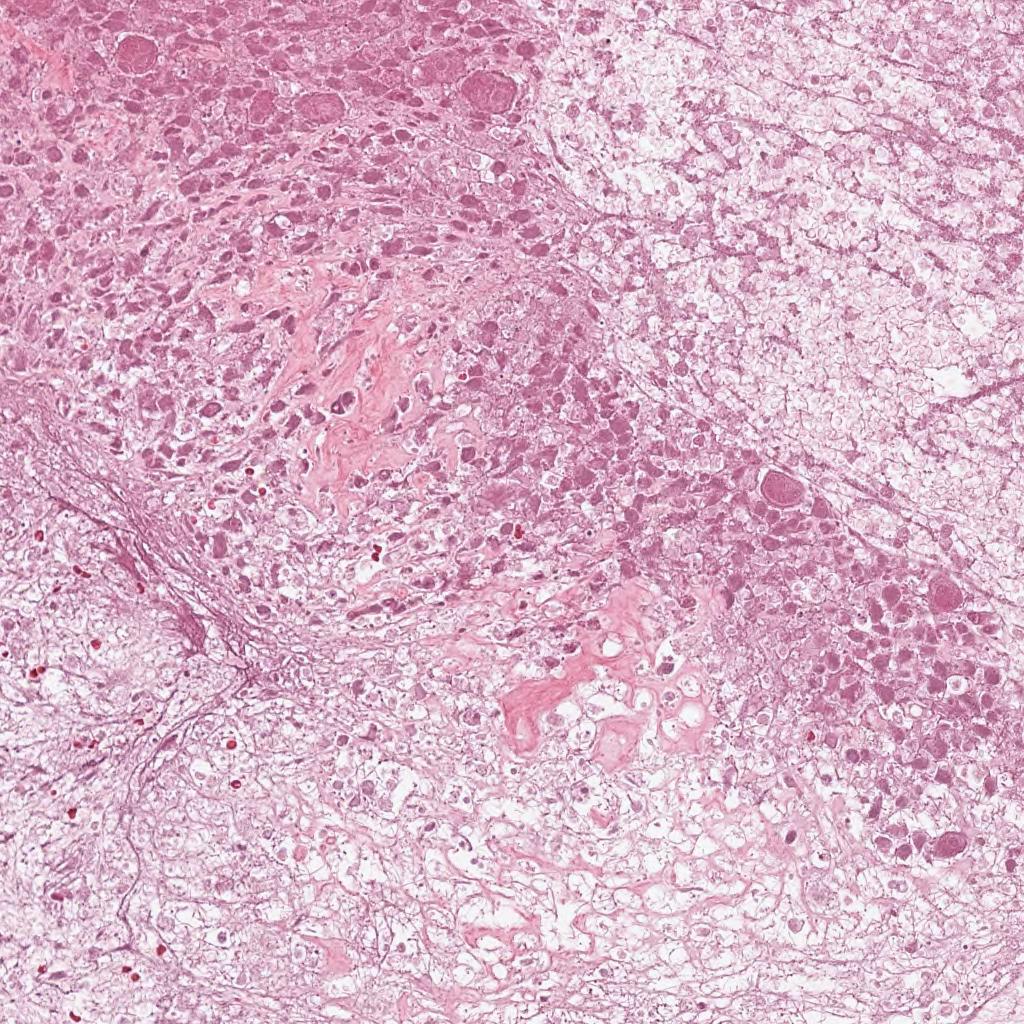
Label: Non-Viable-Tumor